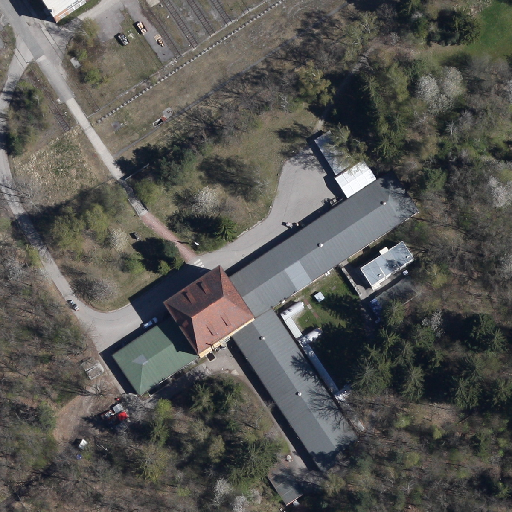
Referring expression: unpaved road